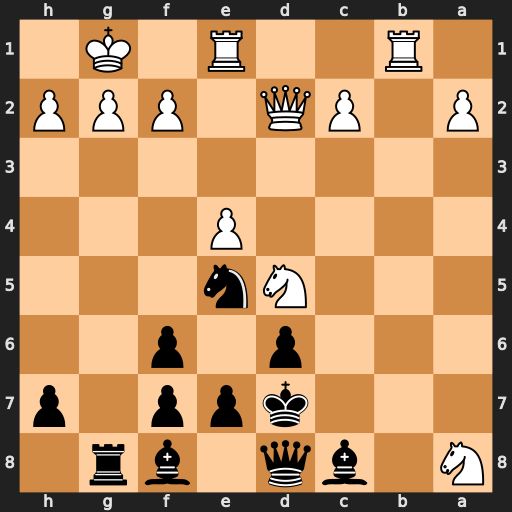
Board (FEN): N1bq1br1/3kpp1p/3p1p2/3Nn3/4P3/8/P1PQ1PPP/1R2R1K1
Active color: b
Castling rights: -
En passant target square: -
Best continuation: Nf3+ Kh1 Nxd2